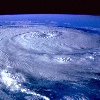
Label: cloud